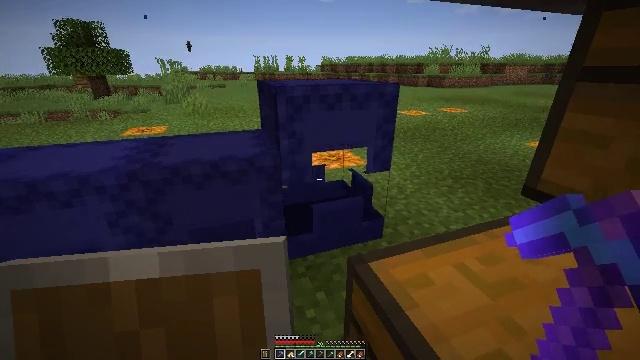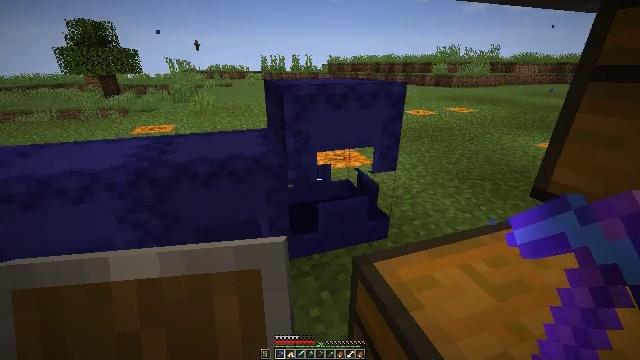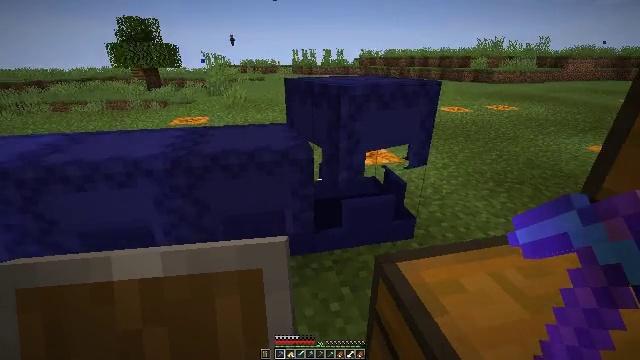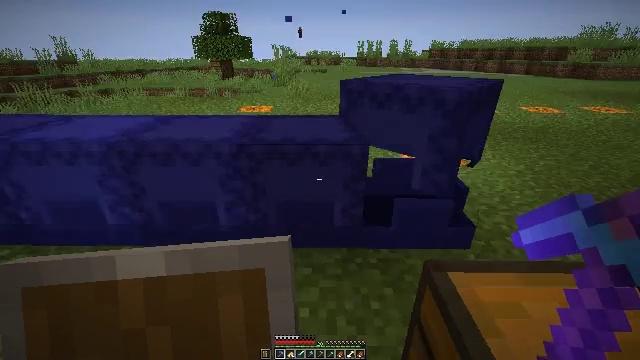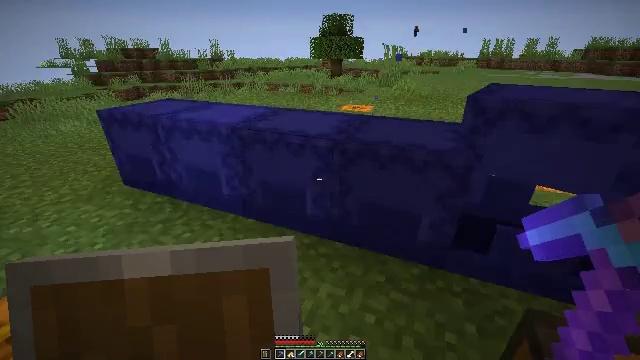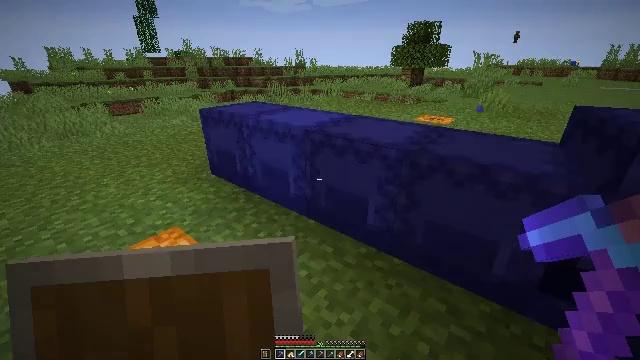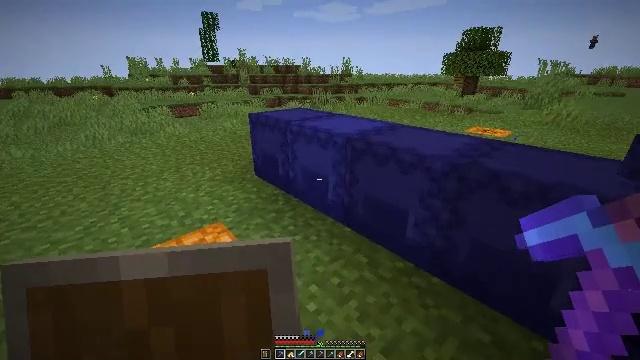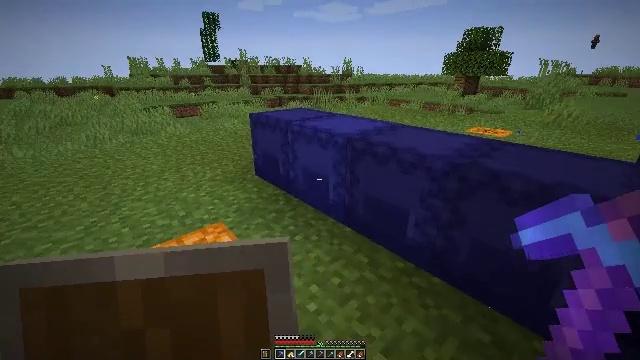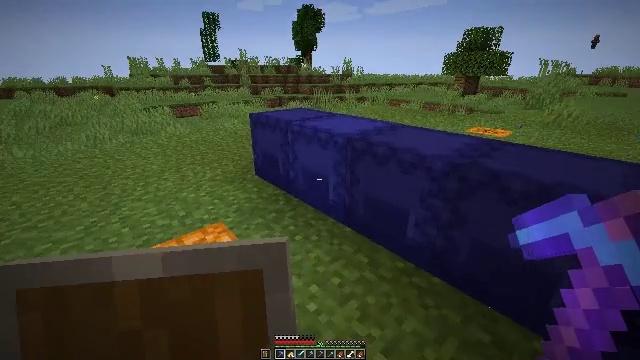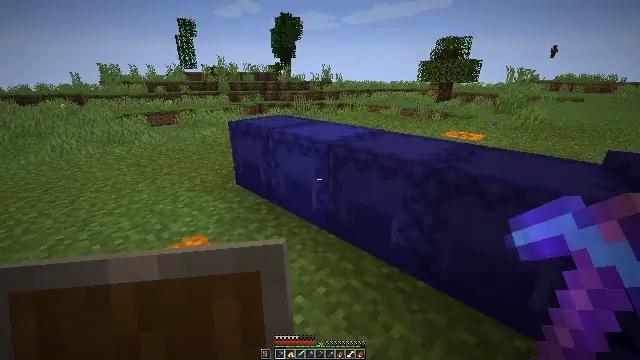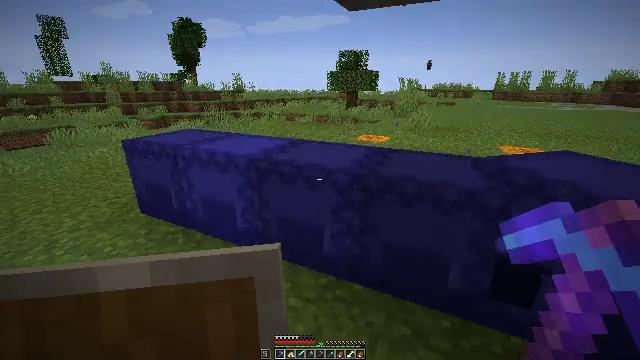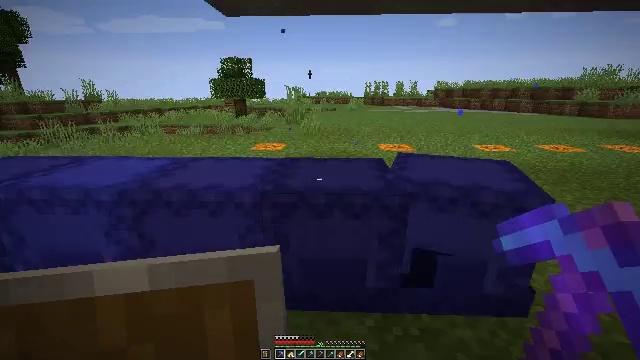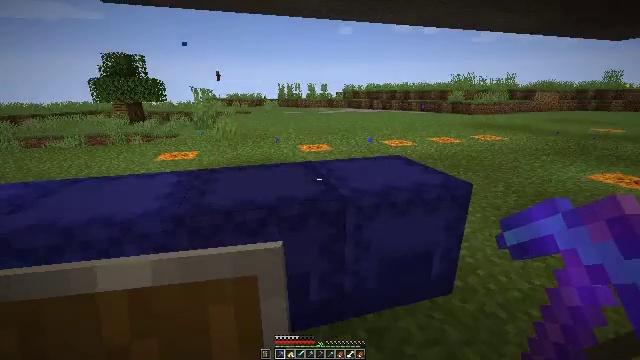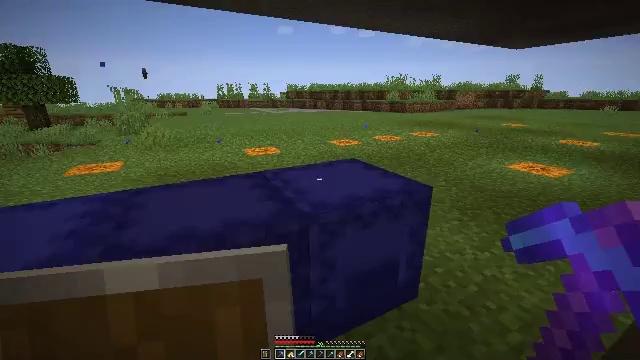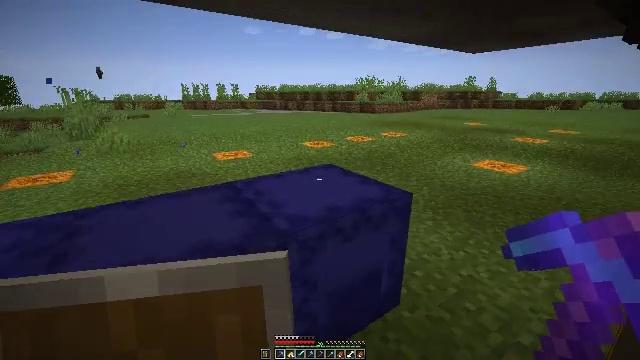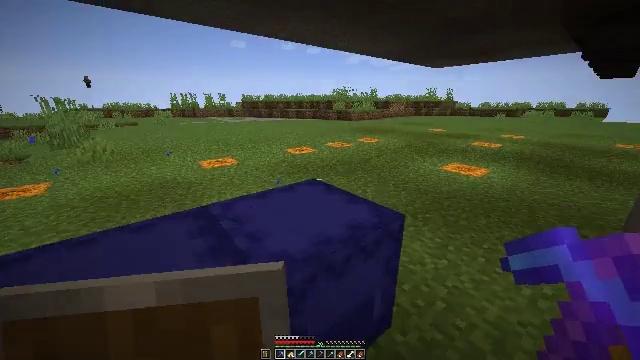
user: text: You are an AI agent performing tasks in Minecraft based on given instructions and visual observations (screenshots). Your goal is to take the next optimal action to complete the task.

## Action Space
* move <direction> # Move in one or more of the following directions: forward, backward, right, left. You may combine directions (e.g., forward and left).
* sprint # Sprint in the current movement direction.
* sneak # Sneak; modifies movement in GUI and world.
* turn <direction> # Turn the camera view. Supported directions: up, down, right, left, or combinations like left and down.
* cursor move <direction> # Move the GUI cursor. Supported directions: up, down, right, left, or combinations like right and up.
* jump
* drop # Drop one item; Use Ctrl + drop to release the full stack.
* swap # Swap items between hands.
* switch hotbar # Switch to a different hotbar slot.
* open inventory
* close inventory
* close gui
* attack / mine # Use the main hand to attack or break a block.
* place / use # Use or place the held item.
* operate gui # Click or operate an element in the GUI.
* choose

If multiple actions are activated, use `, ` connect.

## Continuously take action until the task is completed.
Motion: motion action
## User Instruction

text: Mine the blue shulker box.
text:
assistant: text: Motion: turn left
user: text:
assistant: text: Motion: turn left and down
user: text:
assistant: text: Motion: turn left and down
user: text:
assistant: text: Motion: turn left
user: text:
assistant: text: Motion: turn left and up
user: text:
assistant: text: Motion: turn left and up
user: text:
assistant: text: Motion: no_op
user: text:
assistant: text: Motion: no_op
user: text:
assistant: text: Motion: move forward, turn right and up
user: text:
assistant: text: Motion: move forward, turn right and up
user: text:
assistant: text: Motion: move forward, turn right and up
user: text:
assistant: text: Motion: move forward, turn right
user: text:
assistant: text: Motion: move forward, sprint, turn right
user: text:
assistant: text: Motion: move forward, sprint, turn right
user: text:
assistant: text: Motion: move forward, sprint, turn right
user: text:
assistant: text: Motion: move forward, turn right
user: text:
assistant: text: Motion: move forward, turn right
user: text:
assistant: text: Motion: move forward, turn right and up
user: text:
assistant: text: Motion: move forward, turn right and up
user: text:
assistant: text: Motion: move forward, turn right
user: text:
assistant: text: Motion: move forward, turn right, jump
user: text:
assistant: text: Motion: move forward, jump
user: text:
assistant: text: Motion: move forward, jump
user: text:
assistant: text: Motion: move forward, jump
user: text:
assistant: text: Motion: move forward
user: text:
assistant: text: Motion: move forward
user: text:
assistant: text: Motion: move forward
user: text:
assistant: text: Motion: move forward
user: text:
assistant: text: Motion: move forward
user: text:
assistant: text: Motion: move forward